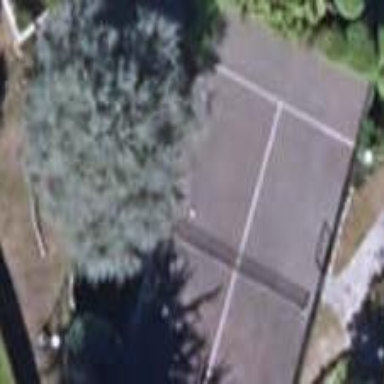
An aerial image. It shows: Tennis court in leisure pitch.